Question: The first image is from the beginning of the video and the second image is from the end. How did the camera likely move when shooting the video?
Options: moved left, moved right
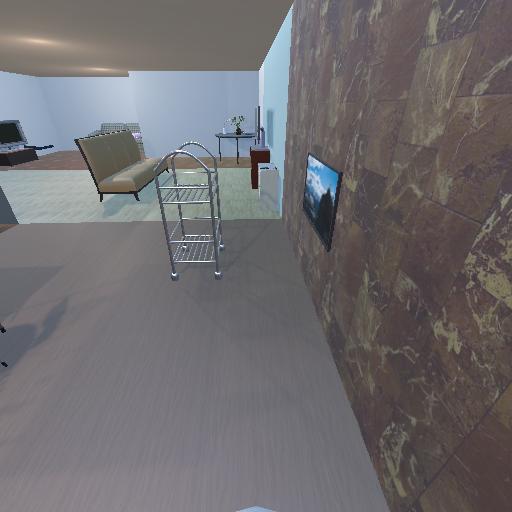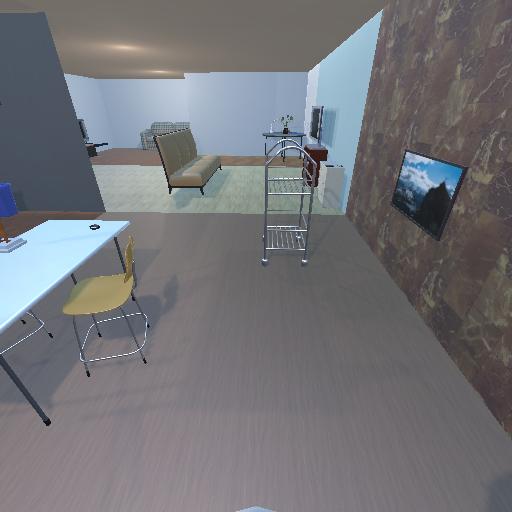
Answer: moved left